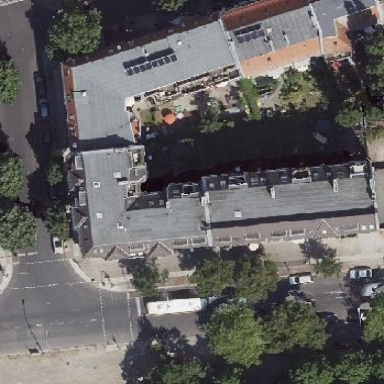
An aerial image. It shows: Image showing building with apartments.